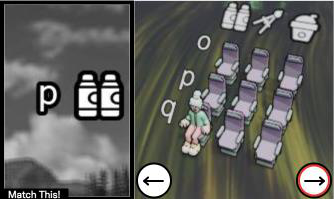
Task: seats
Answer: no